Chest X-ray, AP view. Patient: 12 years old, sex F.
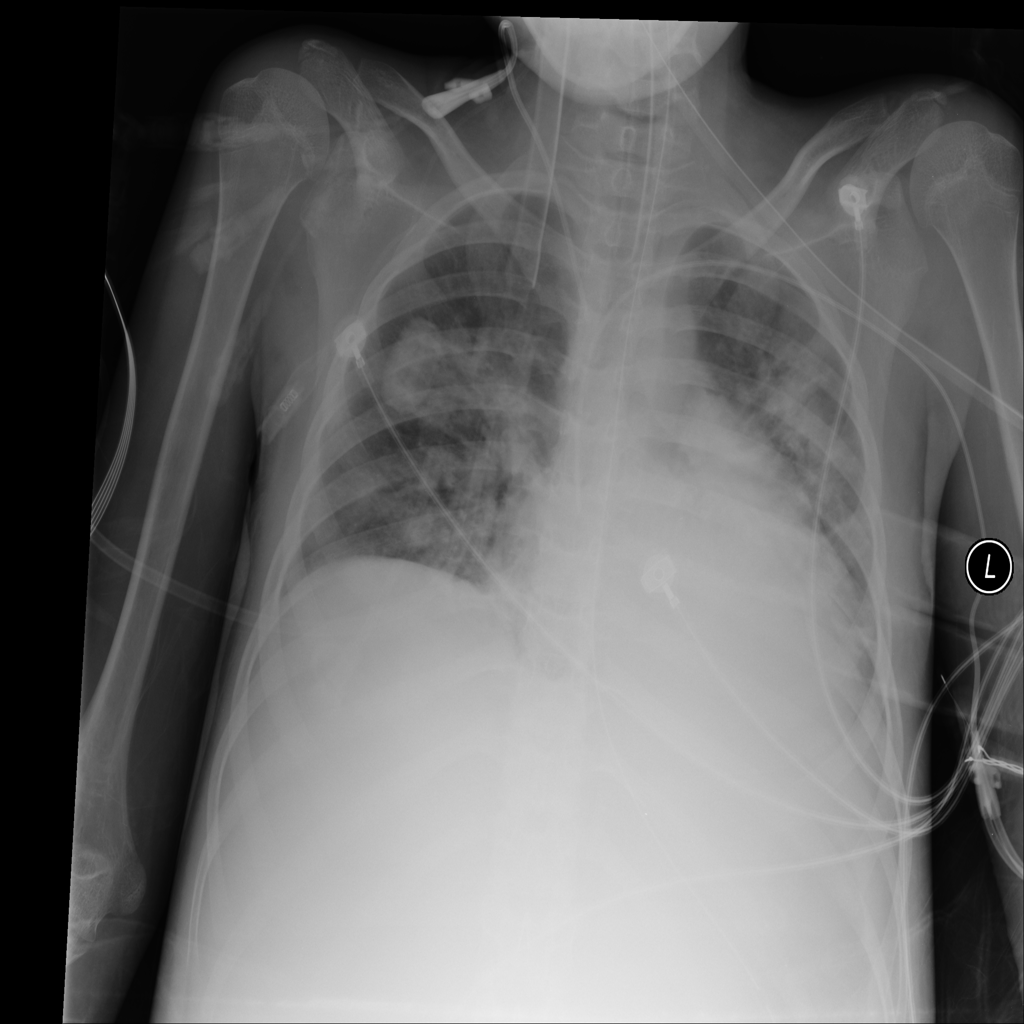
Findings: No Finding